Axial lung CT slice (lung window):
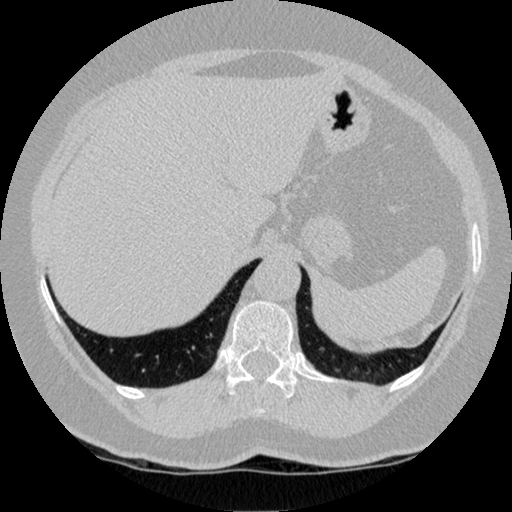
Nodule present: no